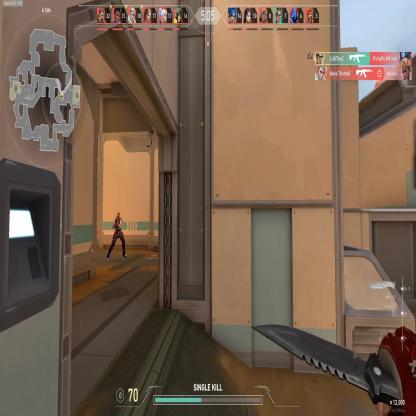
Label: enemy